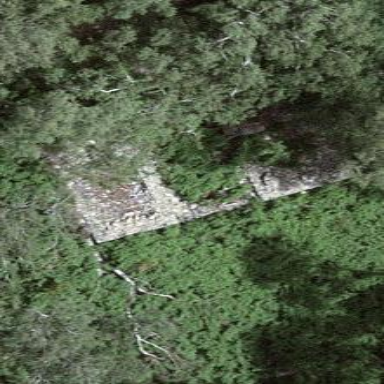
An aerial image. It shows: Historic building in ruins.